Aerial crown-view tile of a tropical tree (Barro Colorado Island, Panama), acquired 20240611:
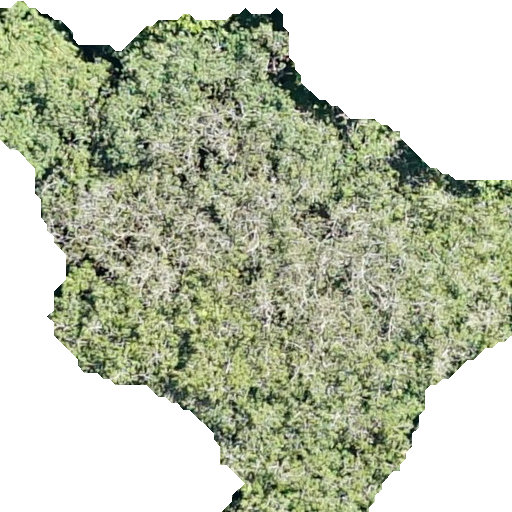
Species: Virola surinamensis
GBIF accepted scientific name: Virola surinamensis
Crown area: 285.796 m²